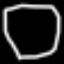
Label: diamond